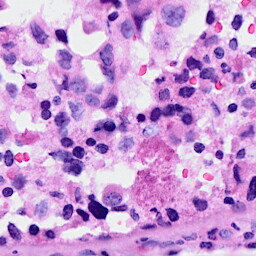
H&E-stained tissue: Breast